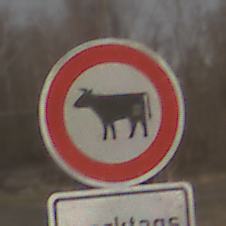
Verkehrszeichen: VerbotViehtrieb
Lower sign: ZeitangabenMitBeschraenkungAufWochentage1
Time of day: MorningAfternoon
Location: Outdoor (Nature)
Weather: PartlyCloudy
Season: Winter
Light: Natural